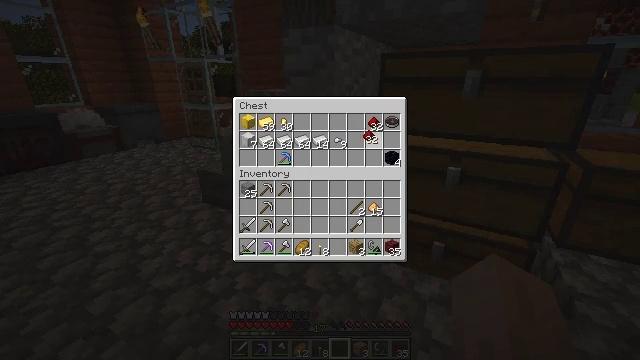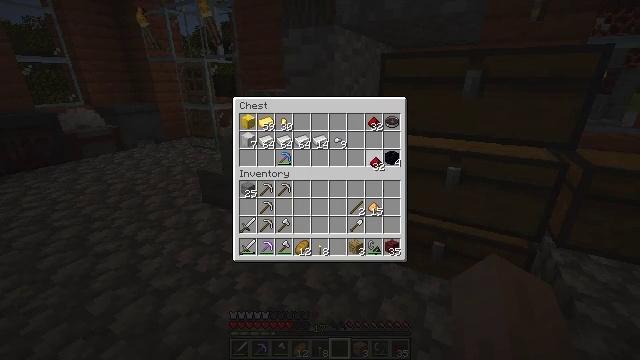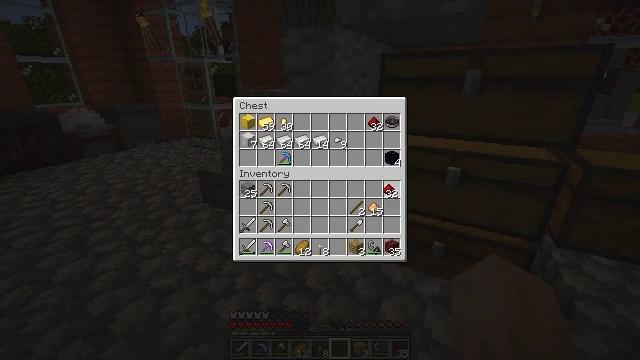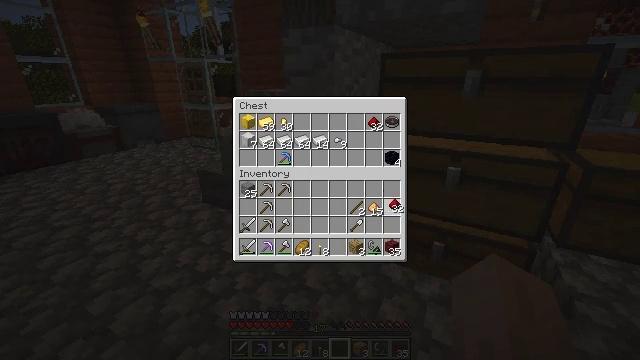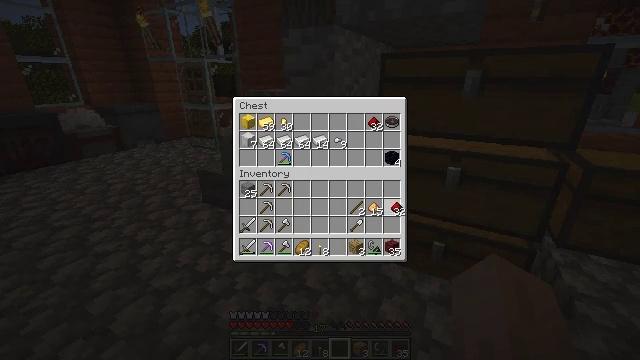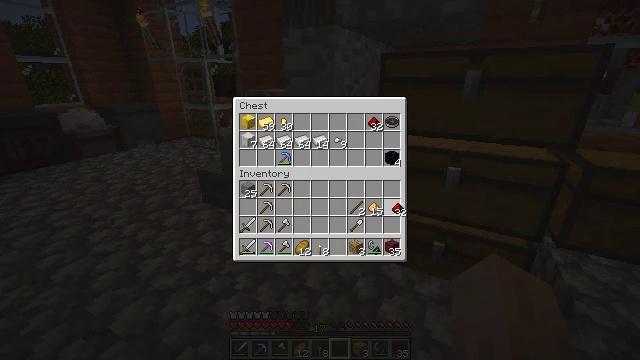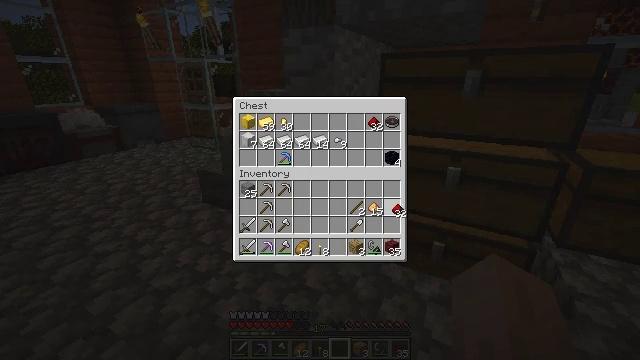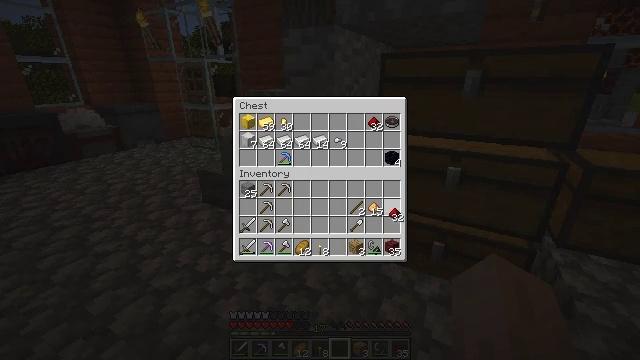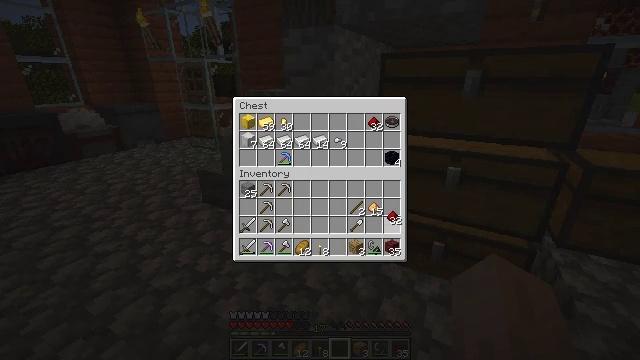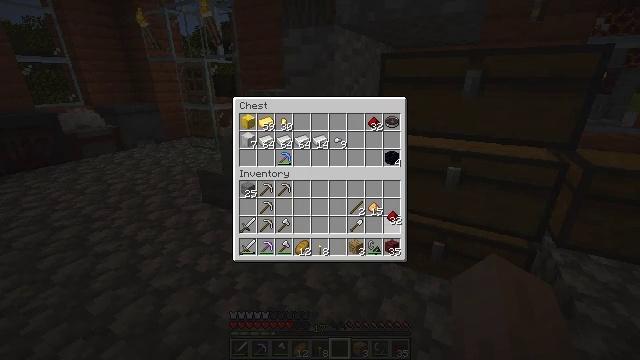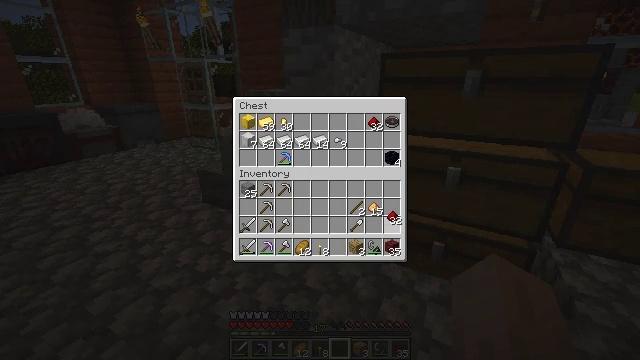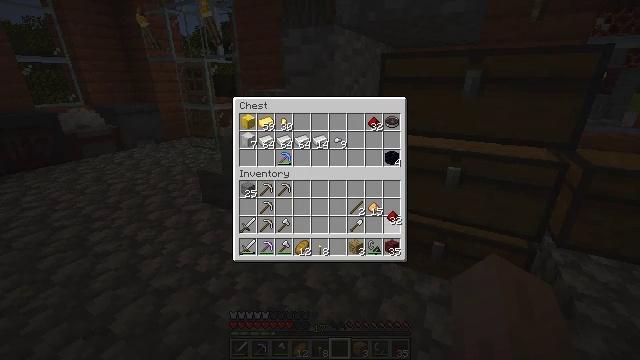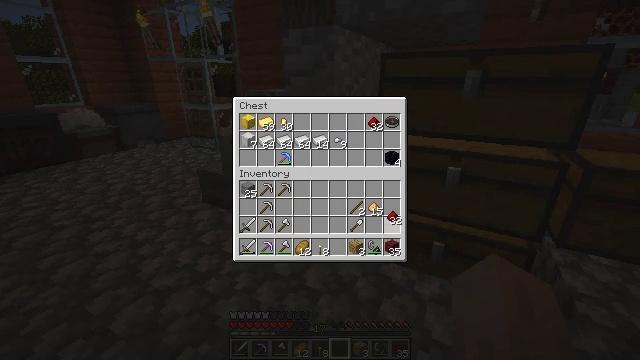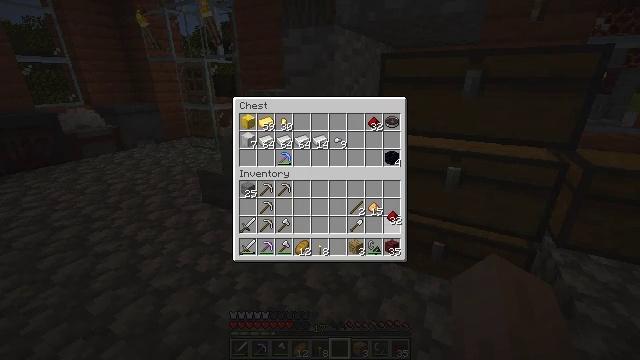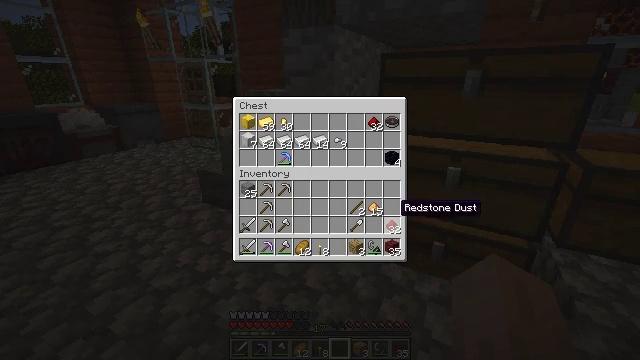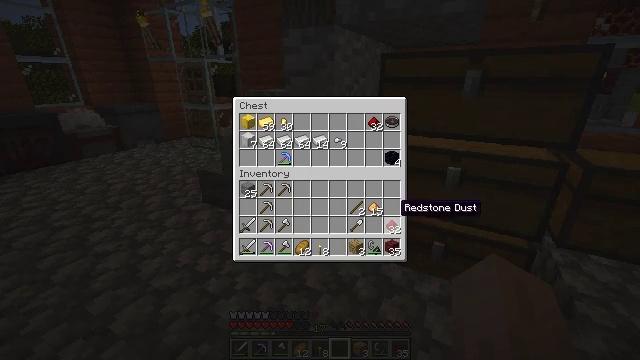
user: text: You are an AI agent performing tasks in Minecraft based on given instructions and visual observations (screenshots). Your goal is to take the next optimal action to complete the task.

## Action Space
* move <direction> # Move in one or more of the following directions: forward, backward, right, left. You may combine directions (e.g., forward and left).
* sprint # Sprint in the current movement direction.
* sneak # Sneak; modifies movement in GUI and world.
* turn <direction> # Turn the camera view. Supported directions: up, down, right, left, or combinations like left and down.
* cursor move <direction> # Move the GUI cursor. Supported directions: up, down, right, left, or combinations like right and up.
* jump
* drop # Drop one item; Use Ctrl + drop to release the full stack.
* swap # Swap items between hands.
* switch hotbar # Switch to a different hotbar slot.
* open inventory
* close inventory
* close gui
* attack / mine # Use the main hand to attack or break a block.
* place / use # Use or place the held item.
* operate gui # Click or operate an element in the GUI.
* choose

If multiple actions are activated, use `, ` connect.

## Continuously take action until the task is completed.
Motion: motion action
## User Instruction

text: Combine glowstone dust in the 2x2 grid to craft a glowstone.
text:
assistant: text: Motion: cursor move right and down
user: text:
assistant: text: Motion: cursor move right and down
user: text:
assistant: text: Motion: cursor move down
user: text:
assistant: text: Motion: no_op
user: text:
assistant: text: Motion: no_op
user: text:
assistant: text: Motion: no_op
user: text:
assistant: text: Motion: no_op
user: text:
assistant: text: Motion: no_op
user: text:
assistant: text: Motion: no_op
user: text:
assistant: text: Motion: operate gui
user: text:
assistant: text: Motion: operate gui
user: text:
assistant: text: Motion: operate gui
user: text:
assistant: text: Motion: operate gui
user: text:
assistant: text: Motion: no_op
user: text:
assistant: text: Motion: no_op
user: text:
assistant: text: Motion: no_op
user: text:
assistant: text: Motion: no_op
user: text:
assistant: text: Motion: cursor move down
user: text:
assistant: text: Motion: cursor move right and down
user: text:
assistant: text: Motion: no_op
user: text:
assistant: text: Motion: no_op
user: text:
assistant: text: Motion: close gui
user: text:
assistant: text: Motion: turn left and up
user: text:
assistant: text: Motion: turn left and up
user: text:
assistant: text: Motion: turn left and up
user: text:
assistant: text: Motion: turn left and up
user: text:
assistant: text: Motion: turn left and up
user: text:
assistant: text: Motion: move forward, turn up
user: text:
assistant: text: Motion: move forward
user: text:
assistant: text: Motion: move forward